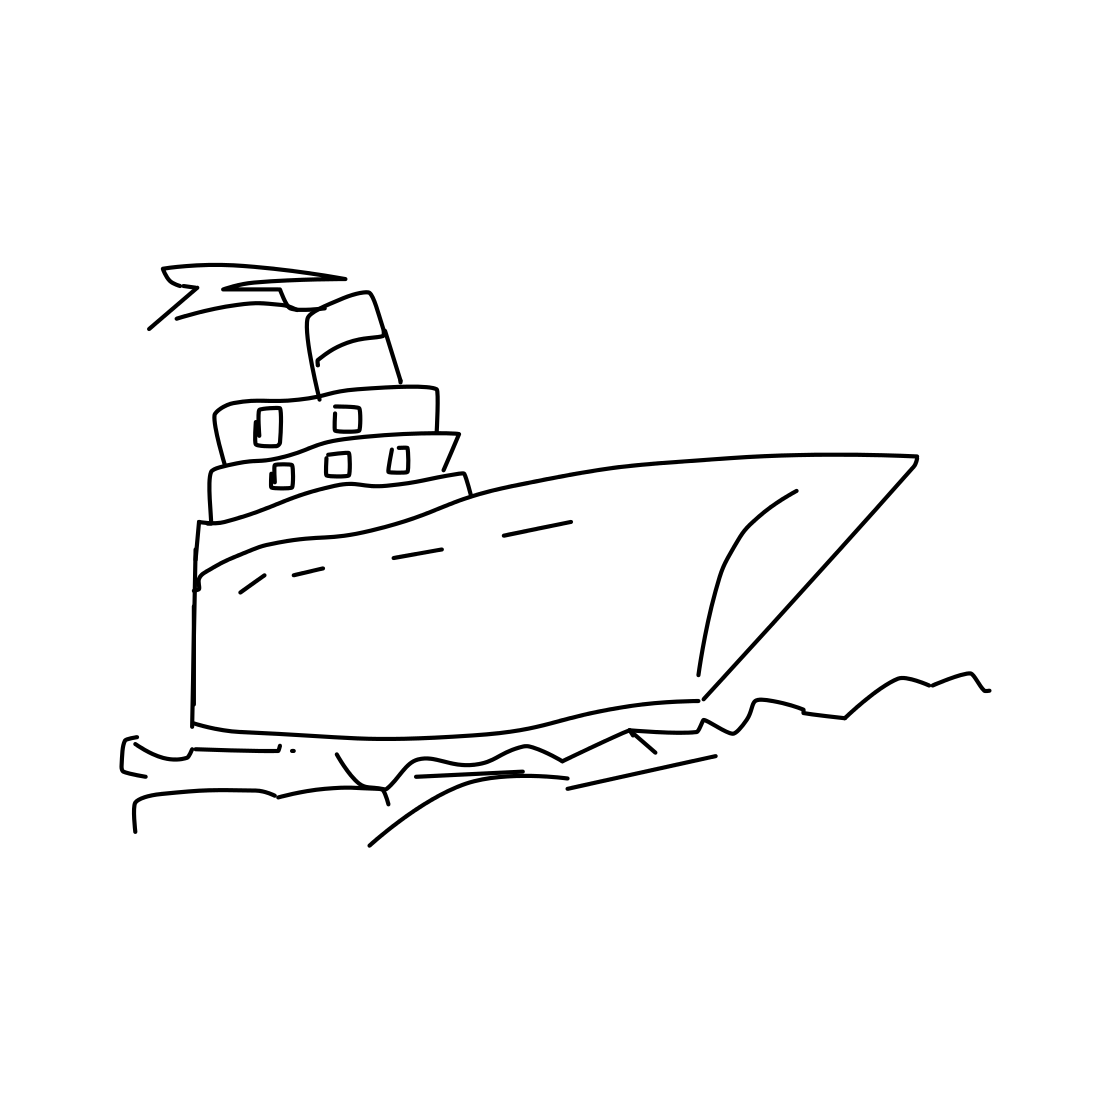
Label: ship